Interaction volume radius: 5 \u00c5
Interaction volume height: 10 \u00c5
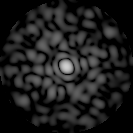
Disorder parameter: 0.8552